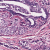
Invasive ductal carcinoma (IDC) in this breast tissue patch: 1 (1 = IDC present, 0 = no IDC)